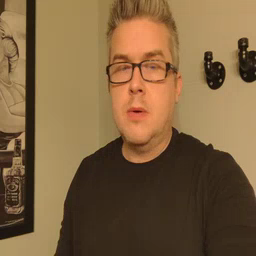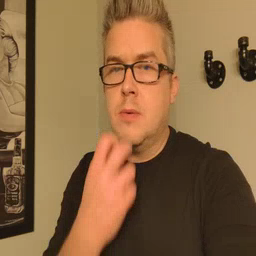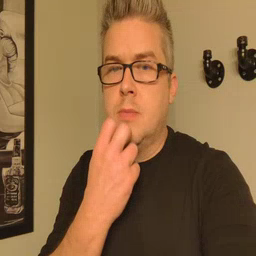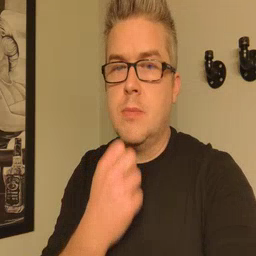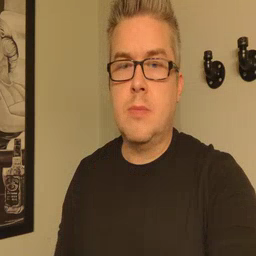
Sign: underwear